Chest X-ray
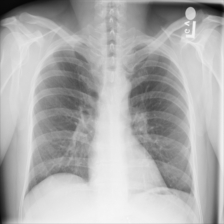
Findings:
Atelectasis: negative
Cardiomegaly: negative
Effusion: negative
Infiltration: negative
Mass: negative
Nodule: negative
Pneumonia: negative
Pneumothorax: negative
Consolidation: negative
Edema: negative
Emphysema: negative
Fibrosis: negative
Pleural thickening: negative
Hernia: negative